Question: I have a background image for an input, just using inline styling because it would be changed with javascript later:
'<input type="text" style="background: url('??') no-repeat;" />'
What do I put as the 'url'? This is the directory structure:

(Where above 'Views' is just the root project folder)
The input is on 'MyPage'. I've tried using '/Views/1/2/3/Content/images/somePic.jpg', but it apparently could not be found, which is confusing as it had worked before when I just had it in 'Root/Resources/somePic.jpg' and linked it as 'Resources/somePic.jpg'.
I don't have a choice over which directory this image is in. How do I link it properly with this setup?
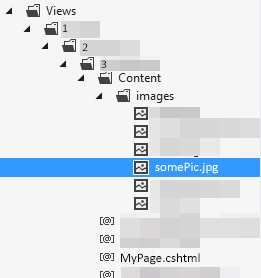
Answer: Ahhh nevermind, the problem apparently lay in something completely irrelevant. There was a line in 'Web.config' that essentially said to give a 404 error for all content in the 'Views' folder. The fix was to just add an exception for the 'Content' folder. The path I've been using did work; it was just a permissions problem.